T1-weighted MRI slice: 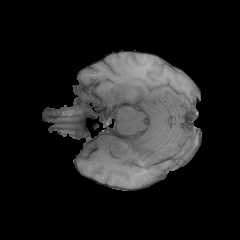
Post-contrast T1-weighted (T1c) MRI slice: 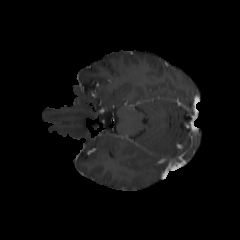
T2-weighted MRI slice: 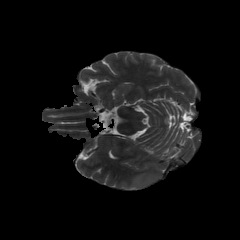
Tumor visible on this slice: yes